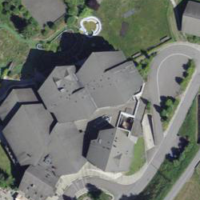
EUNIS habitat code: 56
Species observed at this site:
Milvus milvus
Pica pica
Accipiter nisus